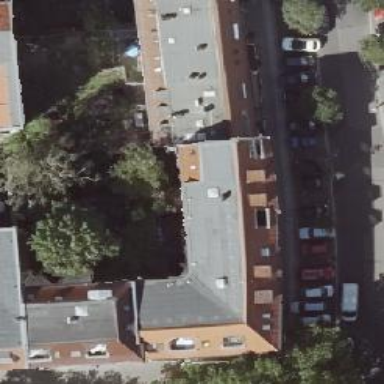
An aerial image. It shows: Apartment building with double saltbox roof shape.